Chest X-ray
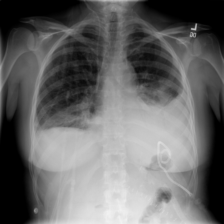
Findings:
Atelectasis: positive
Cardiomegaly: negative
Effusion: positive
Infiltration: positive
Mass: positive
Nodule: negative
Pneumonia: negative
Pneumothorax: negative
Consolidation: positive
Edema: negative
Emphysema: negative
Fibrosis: negative
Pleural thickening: positive
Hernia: negative